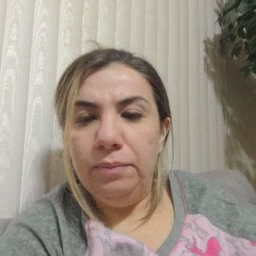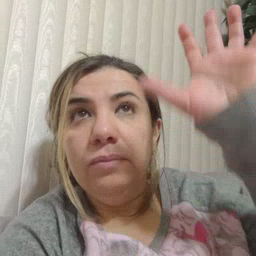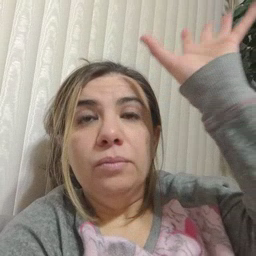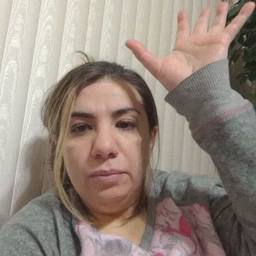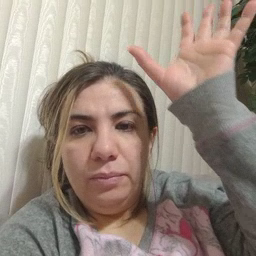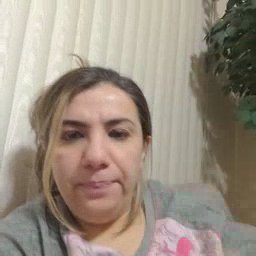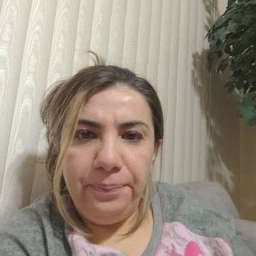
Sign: cloud